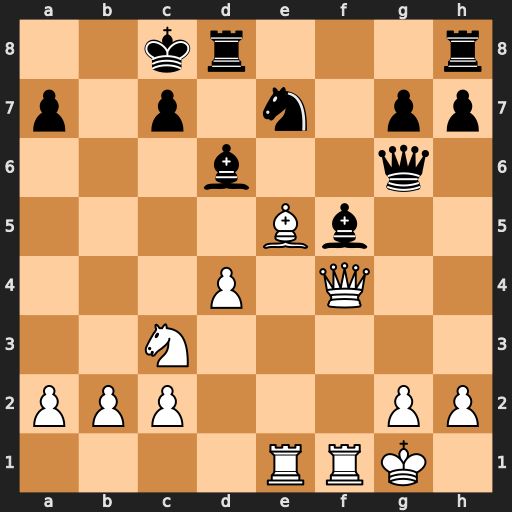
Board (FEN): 2kr3r/p1p1n1pp/3b2q1/4Bb2/3P1Q2/2N5/PPP3PP/4RRK1
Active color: w
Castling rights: -
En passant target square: -
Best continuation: Bxd6 Qxd6 Qxd6 Rxd6 Rxe7